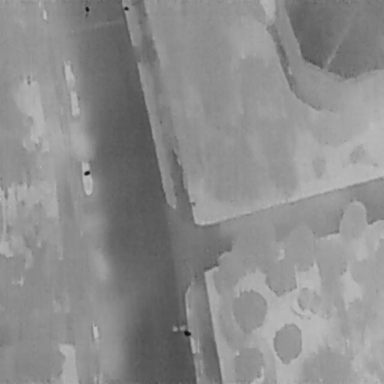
There are three Cars in the infrared image.